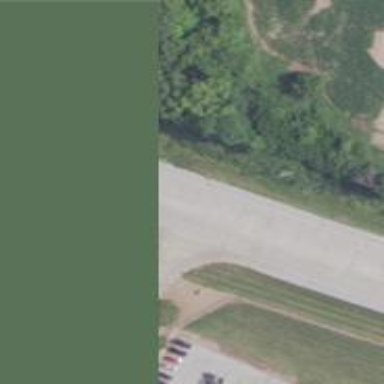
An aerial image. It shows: Secondary road with asphalt surface.